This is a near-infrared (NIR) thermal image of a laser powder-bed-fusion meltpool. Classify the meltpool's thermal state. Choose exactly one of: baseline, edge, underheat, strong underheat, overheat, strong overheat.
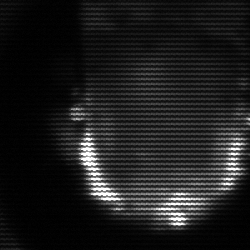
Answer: baseline